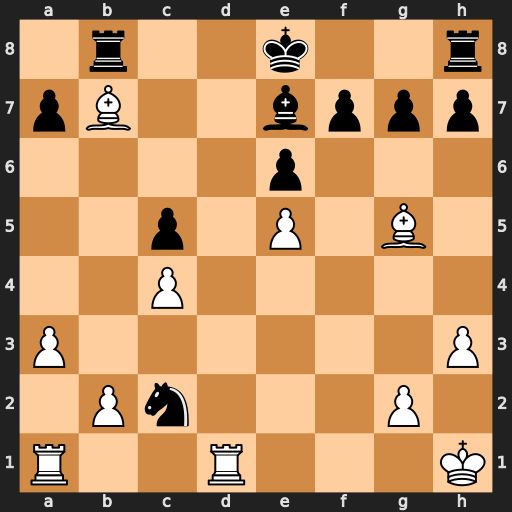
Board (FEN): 1r2k2r/pB2bppp/4p3/2p1P1B1/2P5/P6P/1Pn3P1/R2R3K
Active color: w
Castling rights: k
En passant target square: -
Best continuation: Bc6+ Kf8 Bxe7+ Kxe7 Rd7+